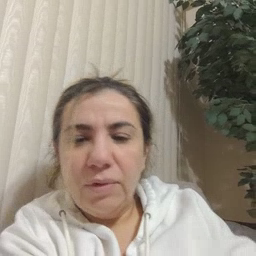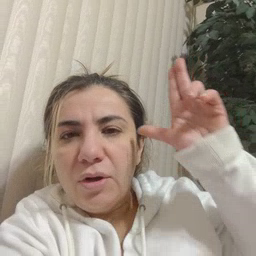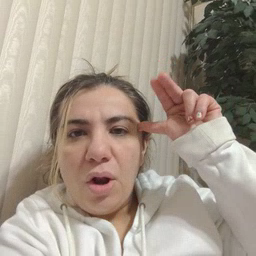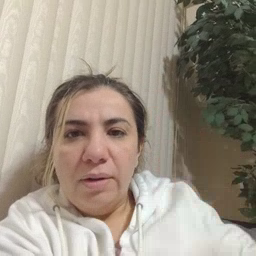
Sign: horse